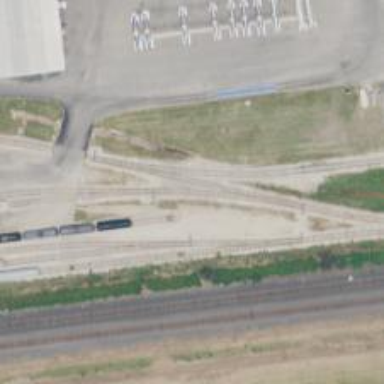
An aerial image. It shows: Railway yard.